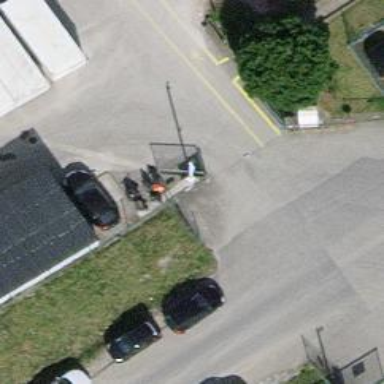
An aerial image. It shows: Gate.